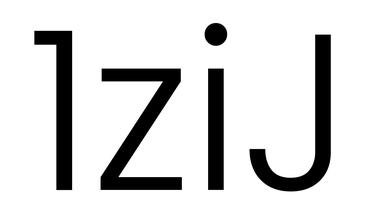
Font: Poppins-Light